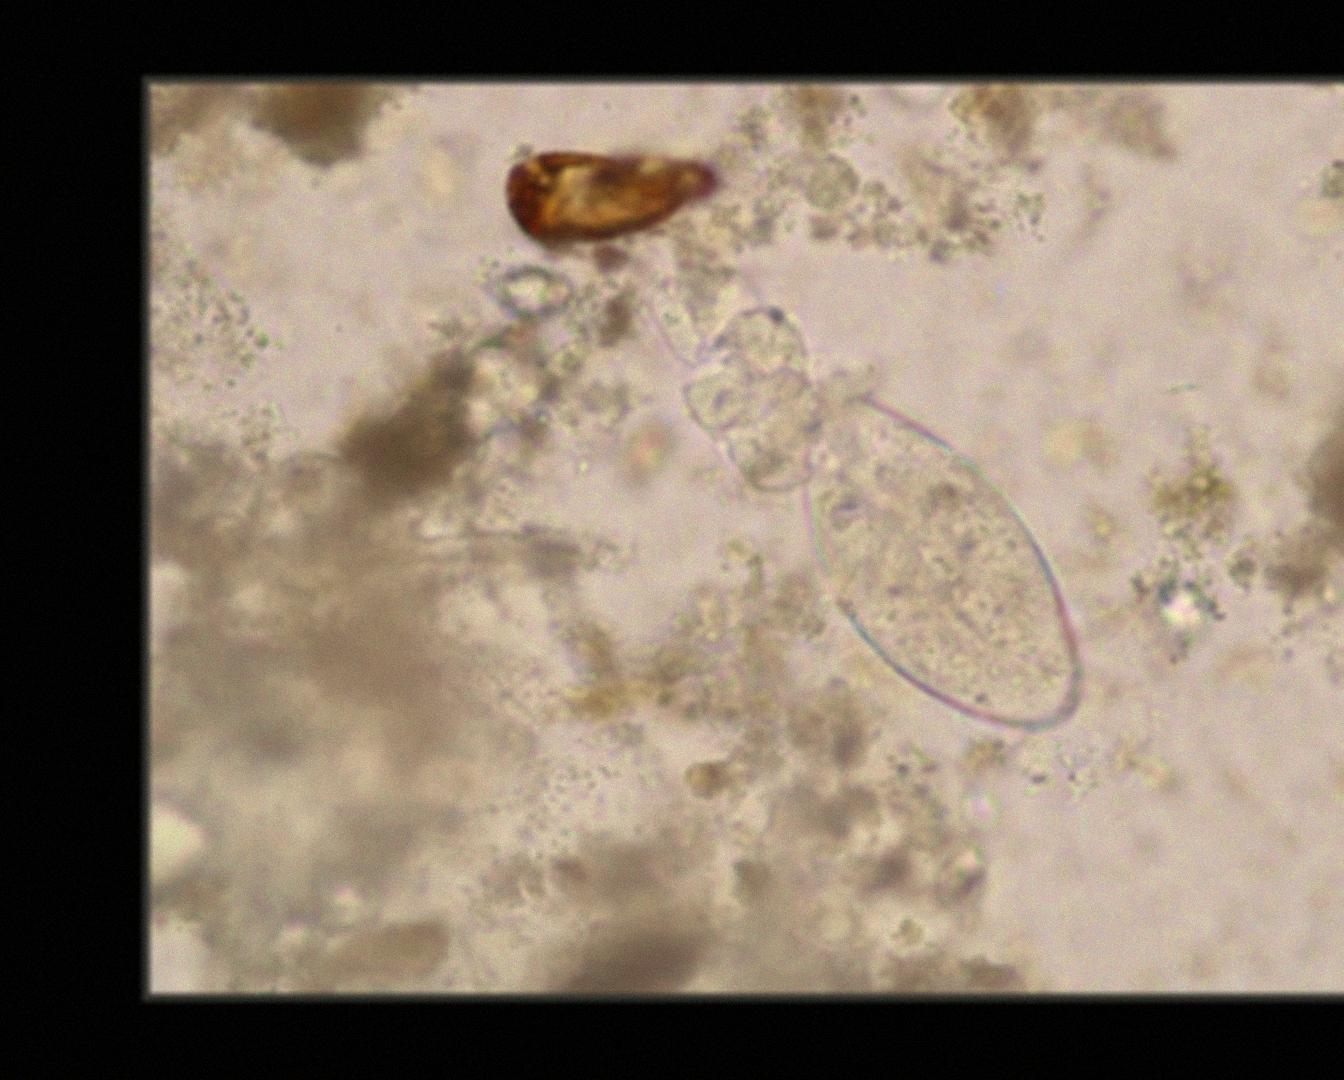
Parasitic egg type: Fasciolopsis buski